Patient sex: M
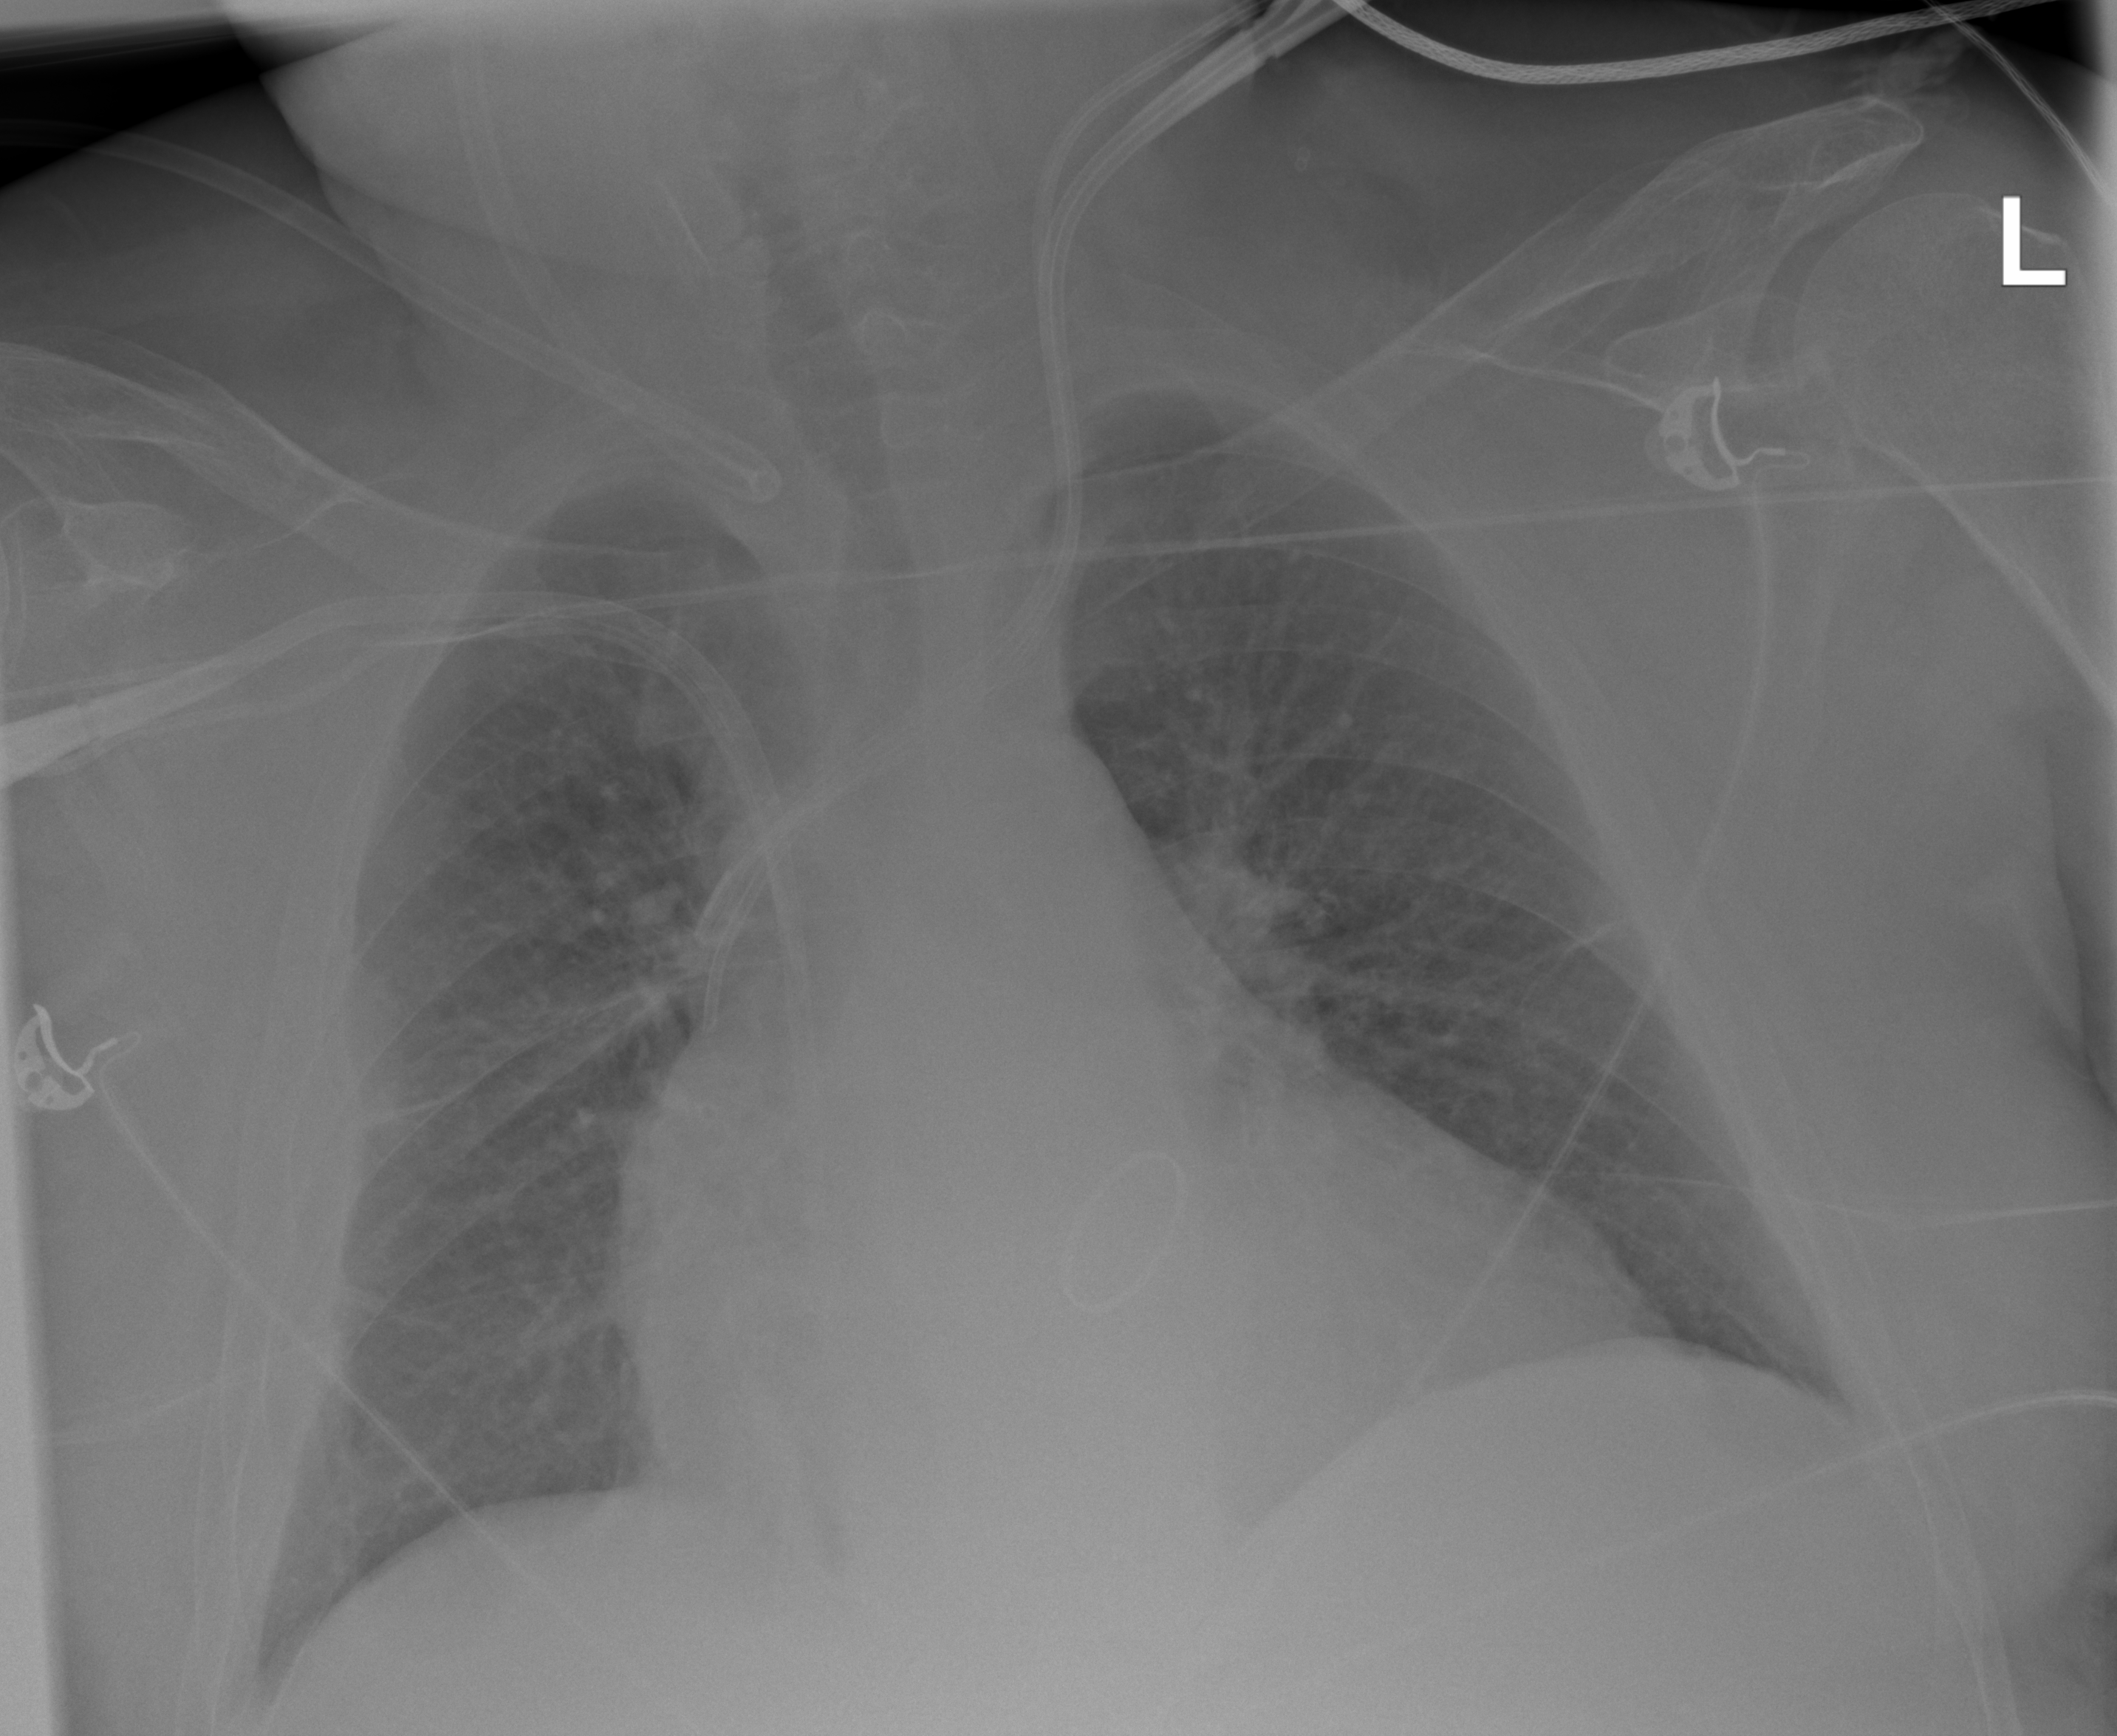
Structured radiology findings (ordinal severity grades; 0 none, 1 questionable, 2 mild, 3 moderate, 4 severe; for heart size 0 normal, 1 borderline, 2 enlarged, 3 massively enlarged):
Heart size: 2
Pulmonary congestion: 2
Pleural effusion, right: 2
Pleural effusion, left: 2
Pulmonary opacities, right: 0
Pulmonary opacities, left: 0
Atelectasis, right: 2
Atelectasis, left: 2